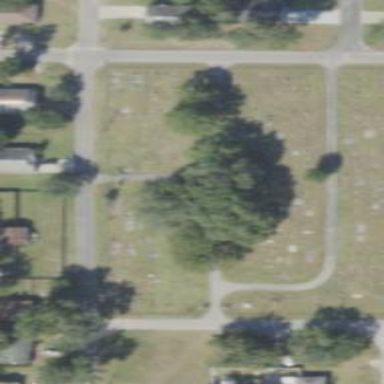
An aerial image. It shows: Cemetery.